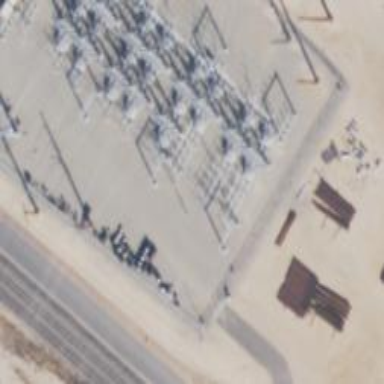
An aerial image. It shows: Switch used for power control.